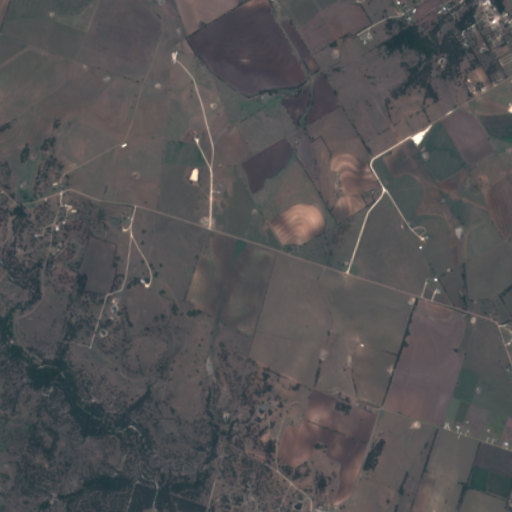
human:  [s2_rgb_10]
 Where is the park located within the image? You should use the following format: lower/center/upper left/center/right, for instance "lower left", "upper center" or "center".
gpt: The park is located in the upper right of the image.
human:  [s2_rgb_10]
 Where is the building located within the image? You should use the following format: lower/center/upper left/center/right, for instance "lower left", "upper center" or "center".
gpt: There is no building in the image.